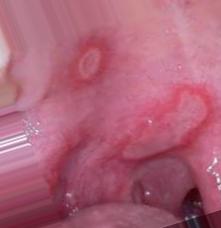
Condition: Mouth Ulcer